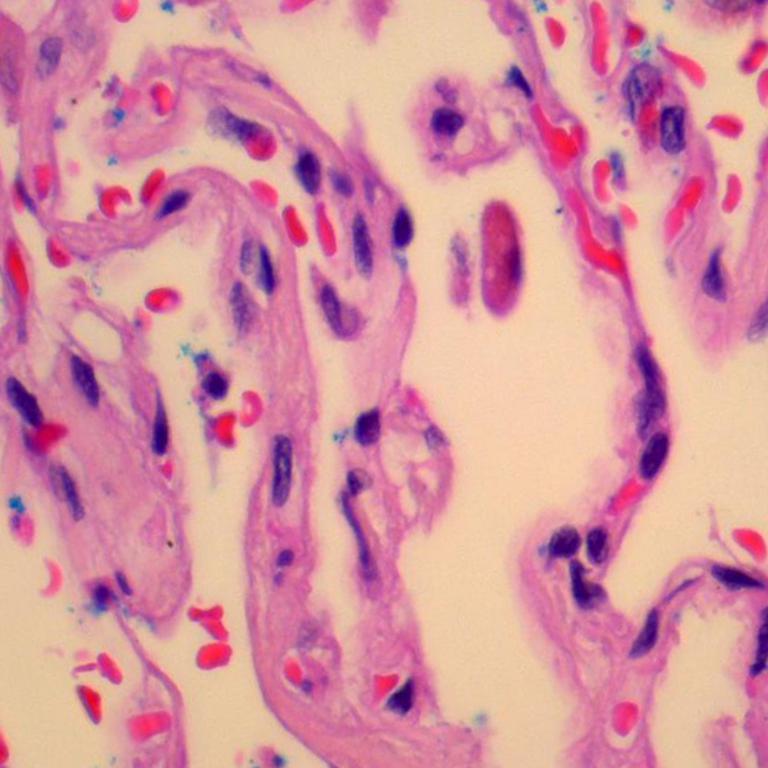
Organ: lung
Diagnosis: benign